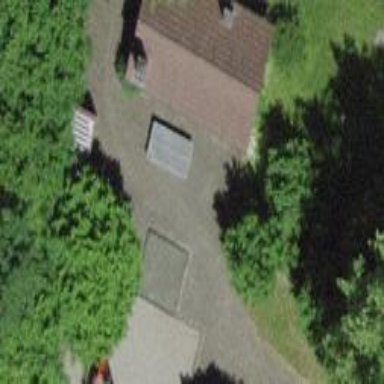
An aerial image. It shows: Shed building.